Question: I want to read from a file containing an unknown list of 4 integers each. So each line of the file contain something like this"" I thought of using a 2 dimensional array but I don't know the size of the file because its a very big file. I ended up reading each line as a string and used a so I can reach the end of the file but the problem is, I need to get the numbers individually form each line.

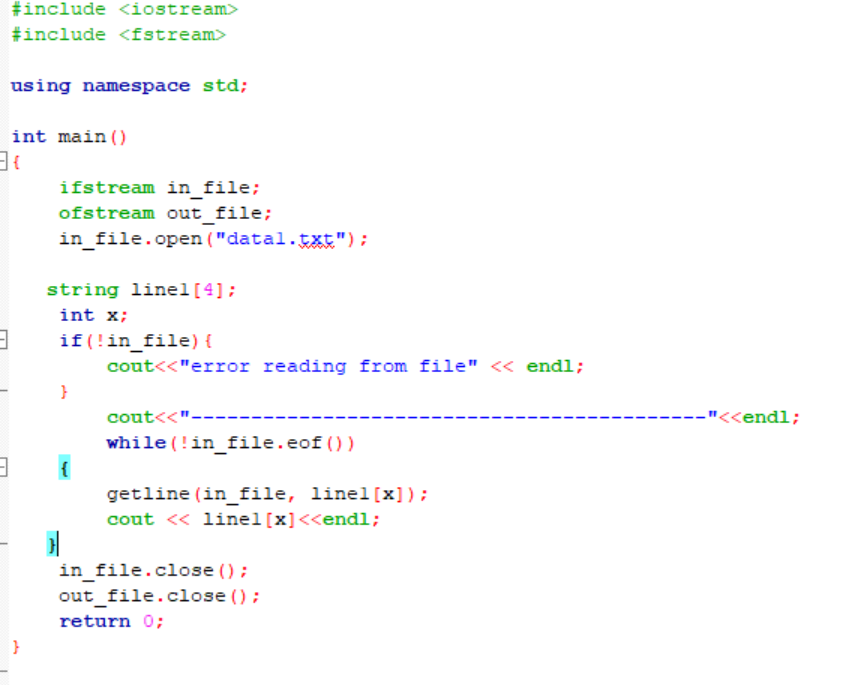
Answer: You don't need to know how many lines are in your file or how many numbers are in each line.
Use to store data.
If in each line, integers are separated with a space, you can iterate a string of integers and add them one by one to a vector:
'''
#include <iostream>
#include <string>
#include <stream>
#include <vector>
using namespace std;
int main()
{
string textLine = "";
ifstream MyReadFile("filename.txt");
vector<vector<int>> main_vec;
// Use a while loop together with the getline() function to read the file line by line
while (getline(MyReadFile, textLine)) {
vector<int> temp_vec; // Holdes the numbers in a signle line
int number = 0;
for (int i = 0, SIZE = textLine.size(); i < SIZE; i++) {
if (isdigit(textLine[i])) {
number = number * 10 + (textLine[i] - '0');
}
else { // It's a space character. One number was found:
temp_vec.push_back(number);
number = 0; // reset for the next number
}
}
temp_vec.push_back(number); // Also add the last number of this line.
main_vec.push_back(temp_vec);
}
MyReadFile.close();
// Print Result:
for (const auto& line_iterator : main_vec) {
for (const auto& number_iterator : line_iterator) {
cout << number_iterator << " ";
}
cout << endl;
}
}
'''
This code works for only integers. For floats, you can easily identify the indices of spaces in each line, get substring of your textLine, and then convert this substring to a float number .